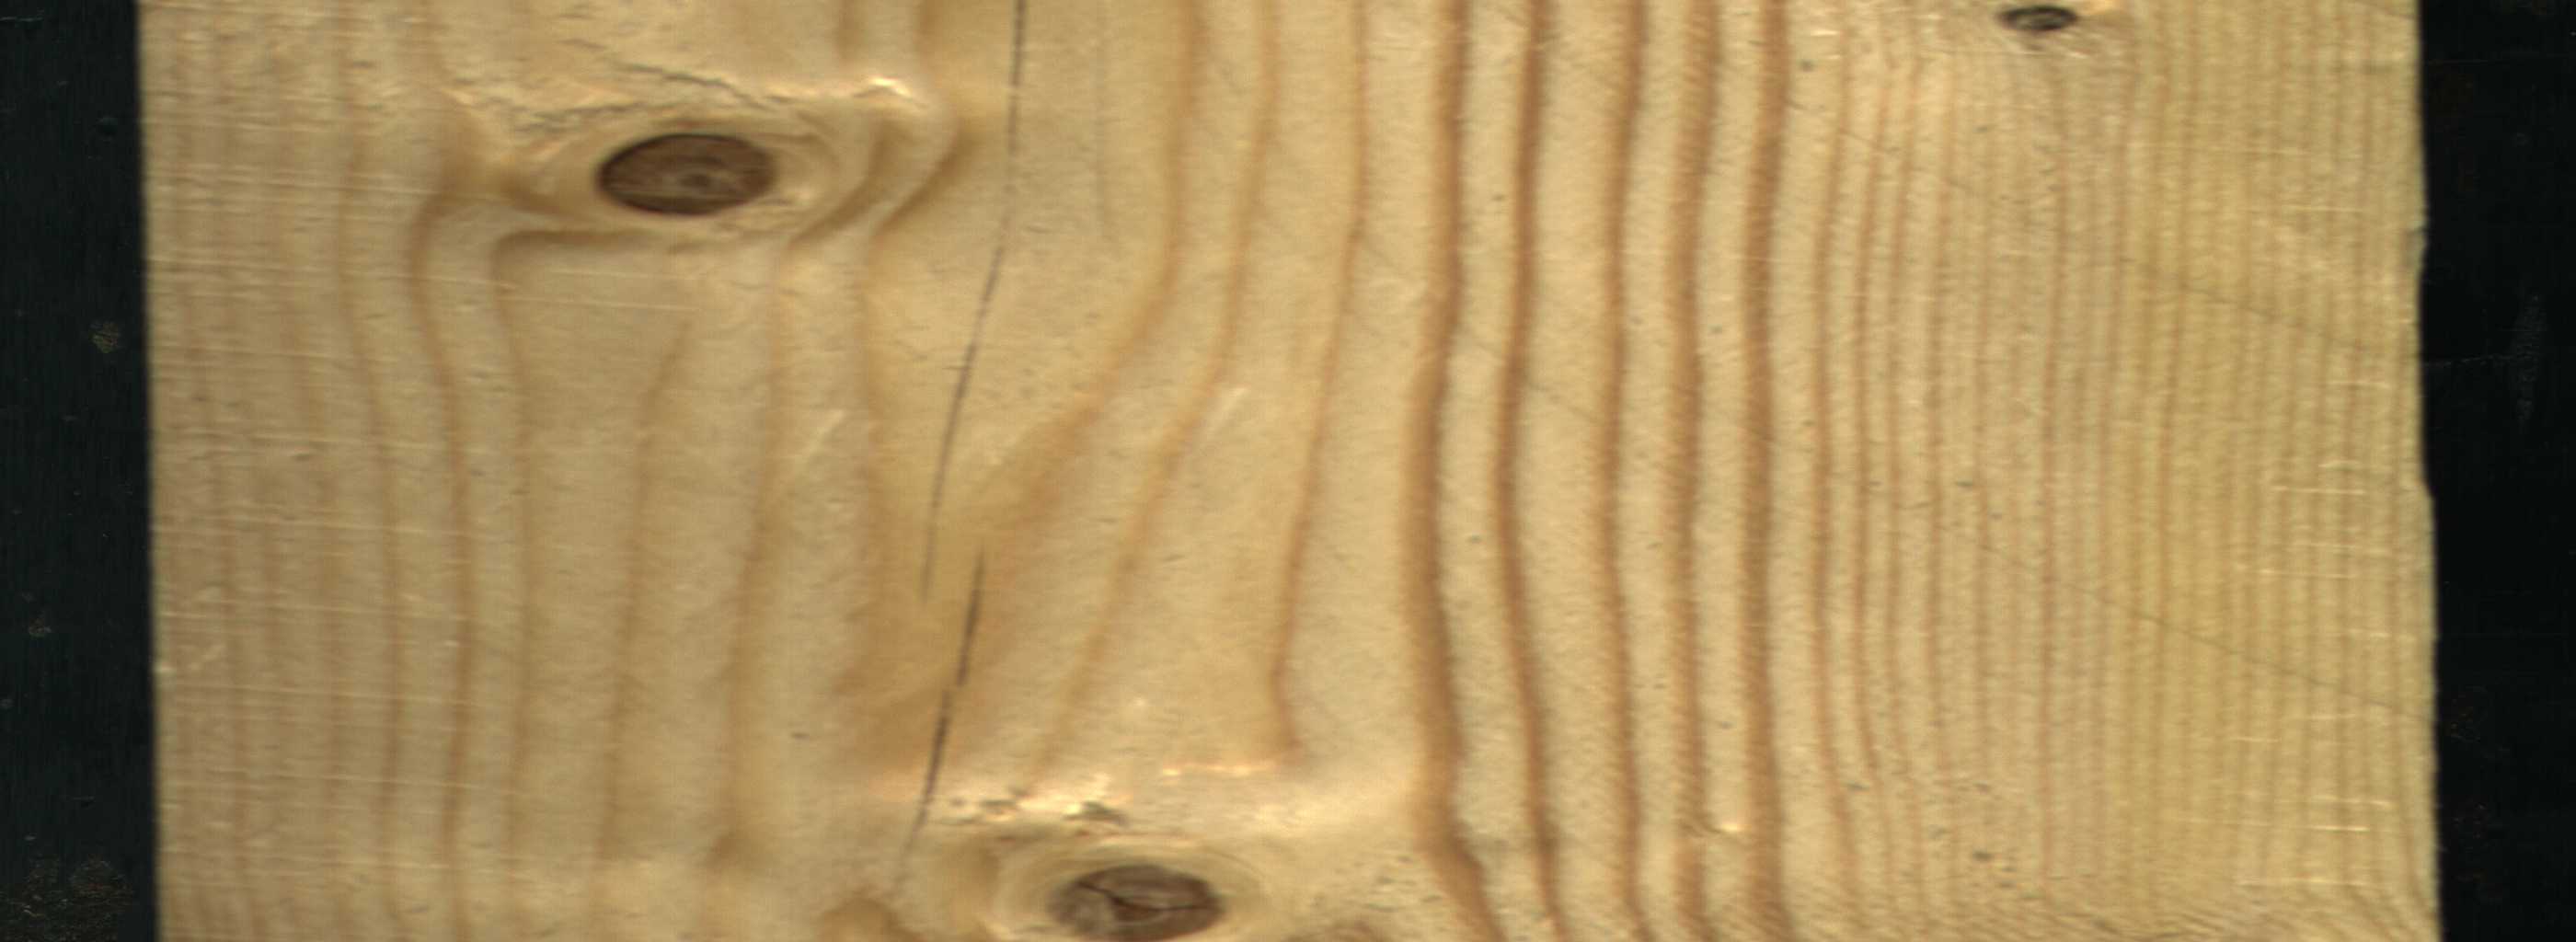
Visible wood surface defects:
Crack
Crack
knot_with_crack
Dead_Knot
Dead_Knot